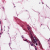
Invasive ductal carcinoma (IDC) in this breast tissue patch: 0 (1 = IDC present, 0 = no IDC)